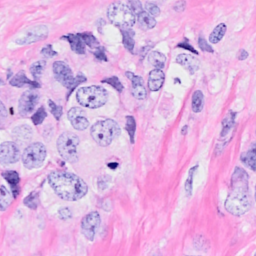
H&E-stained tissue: Breast